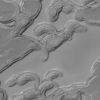
Label: not_dusty